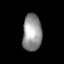
Tissue: lung
Cell type: Epithelial cells
Senescence score: 0.2392
Nuclear area (px): 691
Mean DAPI intensity: 147.792